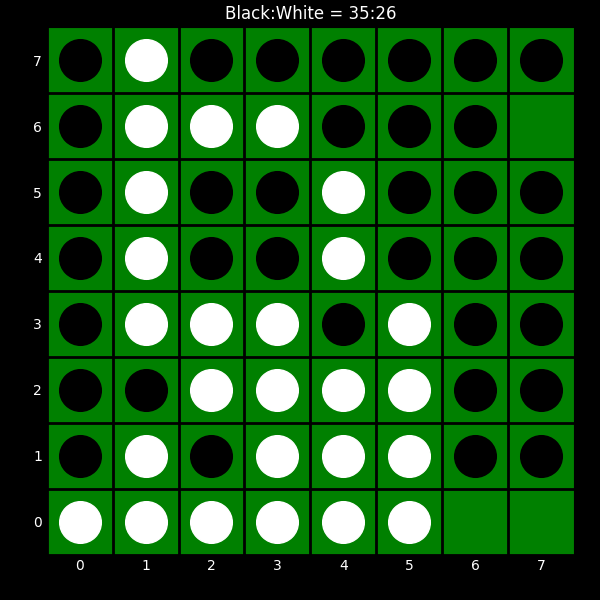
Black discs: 35
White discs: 26